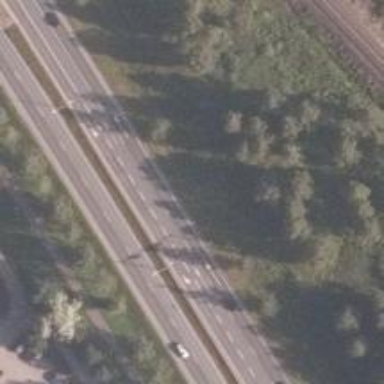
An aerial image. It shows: Asphalt road classified as trunk highway.